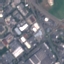
Land use / land cover class: Industrial